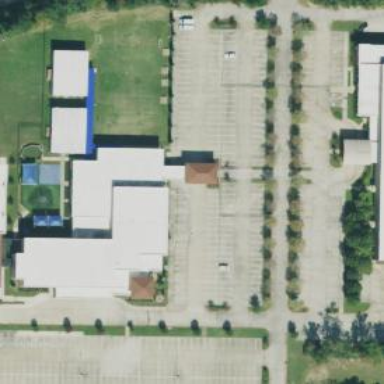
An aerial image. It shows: Parking area with surface.